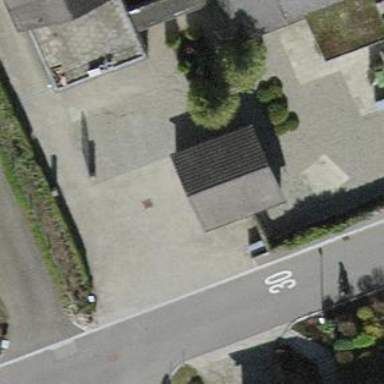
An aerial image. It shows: Garage building.